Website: walmart
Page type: account-selection
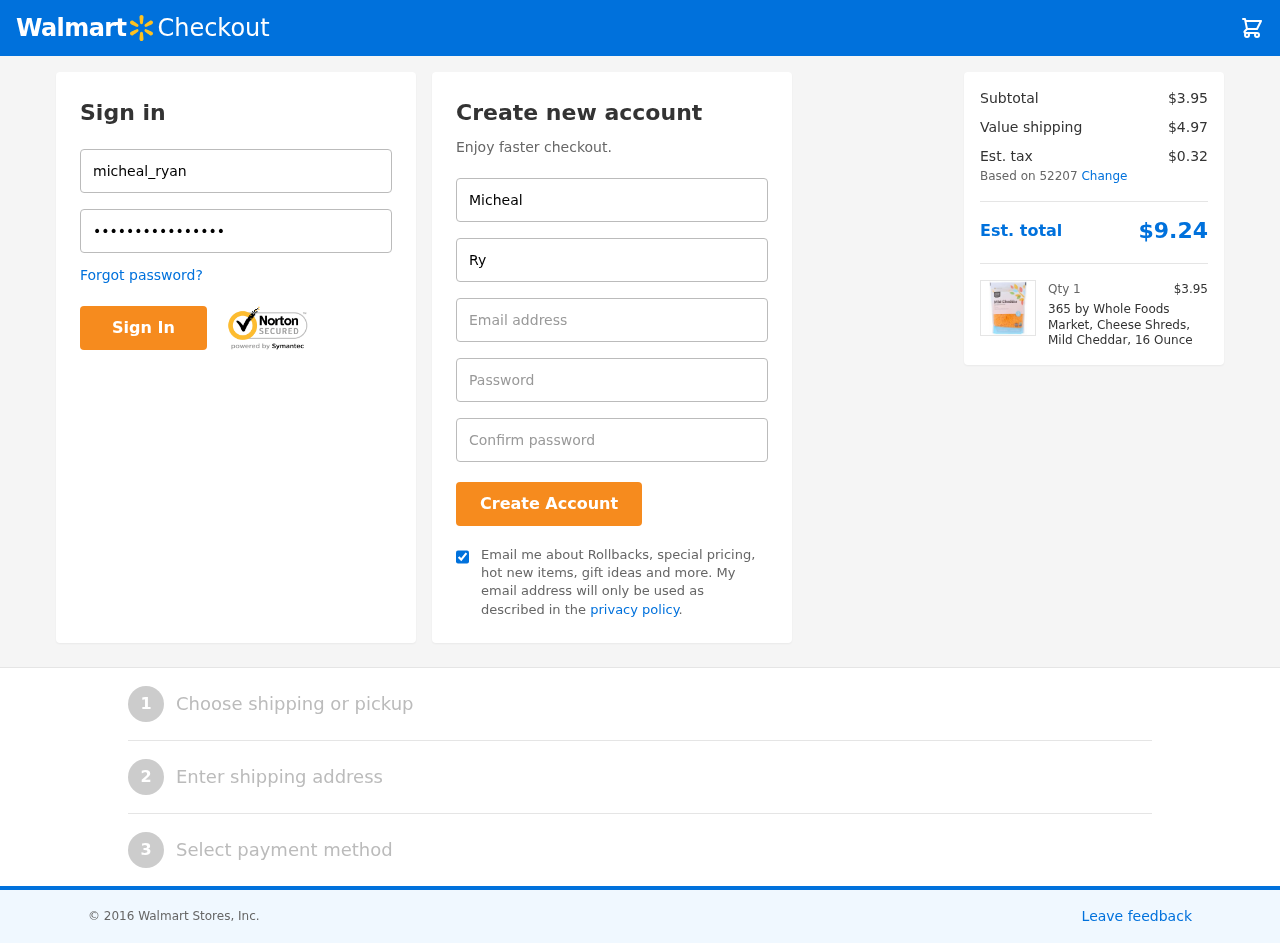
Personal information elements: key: PII_EMAIL
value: micheal.ryan@yahoo.com
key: PII_FIRSTNAME
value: Micheal
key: PII_LASTNAME
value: Ryan
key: PII_LOGIN_USERNAME
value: micheal_ryan
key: PII_POSTCODE
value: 52207
Product elements: key: PRODUCT1_NAME
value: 365 by Whole Foods Market, Cheese Shreds, Mild Cheddar, 16 Ounce
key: PRODUCT1_PRICE
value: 3.95
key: PRODUCT1_QUANTITY
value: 1
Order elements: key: ORDER_SUBTOTAL
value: $3.95
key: ORDER_SHIPPING_COST
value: $4.97
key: ORDER_TAX
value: $0.32
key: ORDER_TOTAL
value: $9.24